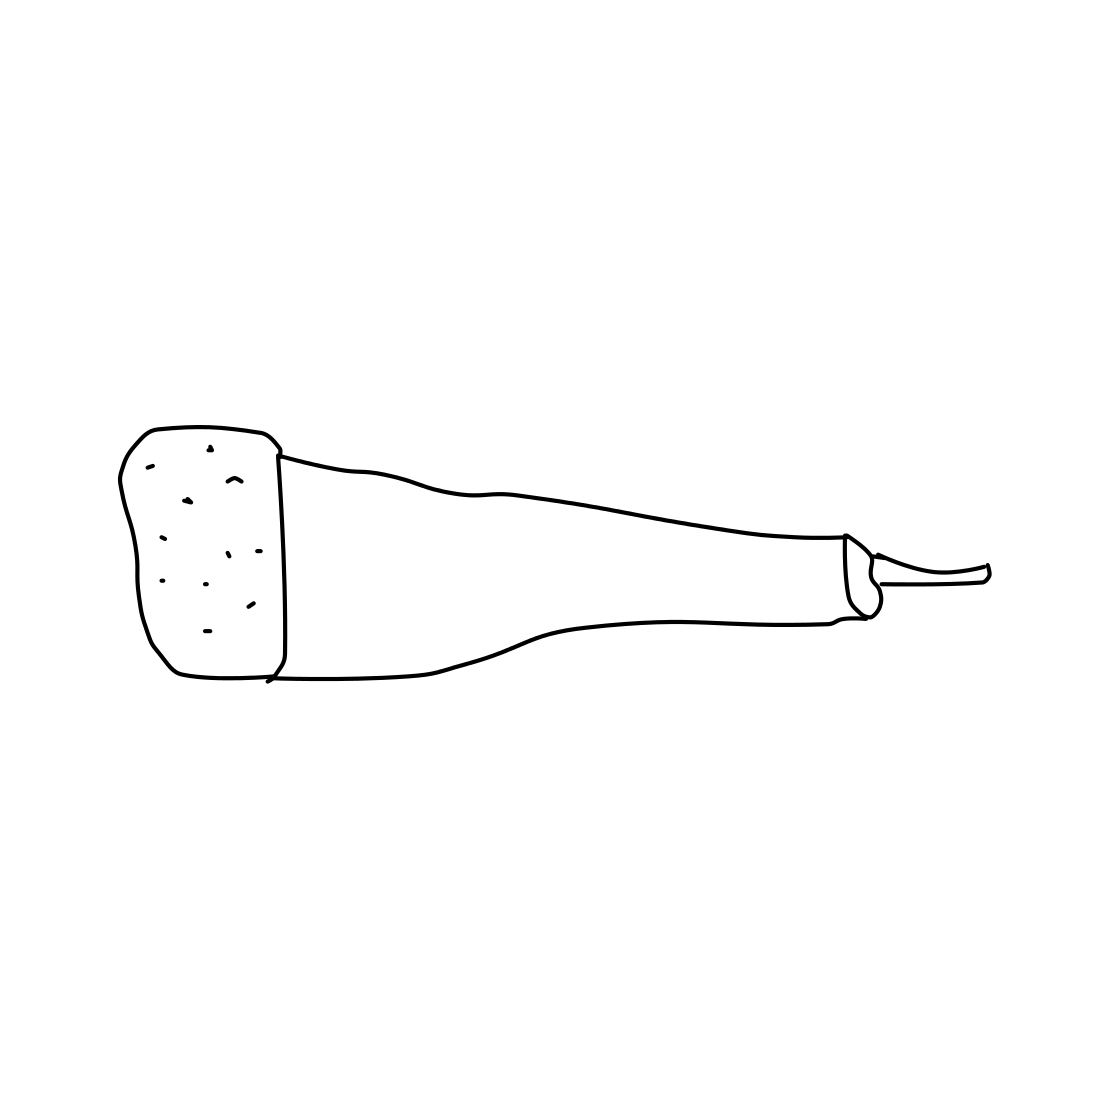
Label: microphone